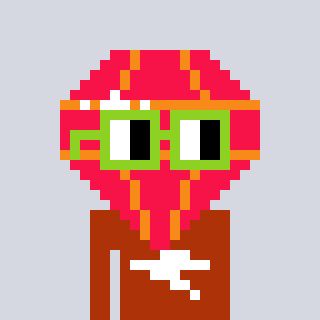
a pixel art character with square light green glasses, a red diamond-shaped head and a hotbrown-colored body on a cool background